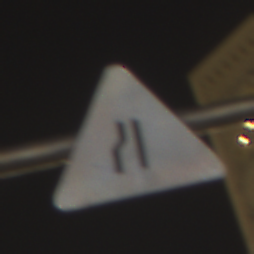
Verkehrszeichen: EinseitigVerengteFahrbahnLinks
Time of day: Night
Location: Outdoor (Urban)
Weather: Clear
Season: NotSpecified
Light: Artificial